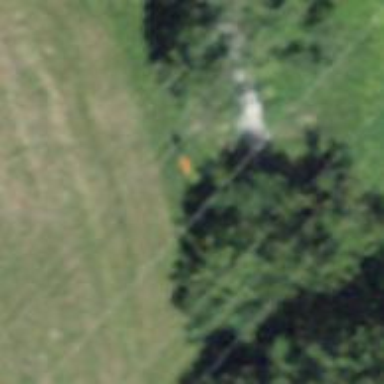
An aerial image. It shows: Pole with roof-covered pipeline marker.